Question: Sporadically (but much more frequently than desired), our web app seems to produce Google Chrome delays - and has done so for a long time. Please see this Chrome network graph; and notice the large time-gap after the first request:

Sometimes the page load is as fast as can be, so I don't believe there's an issue with our html. Also, other browsers do not exhibit these sporadic delays.
Note that I always run the latest version of Chrome. Our site is ASP.NET 4.5. All pages are SSL.
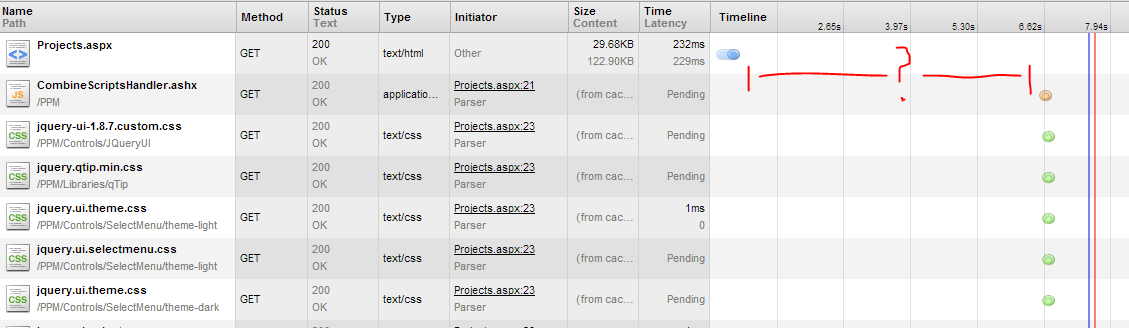
Answer: After much research, we believe the issue is documented (and resolved) here: <URL>
We have downloaded version 24-beta of Chrome, and no longer see the issue.